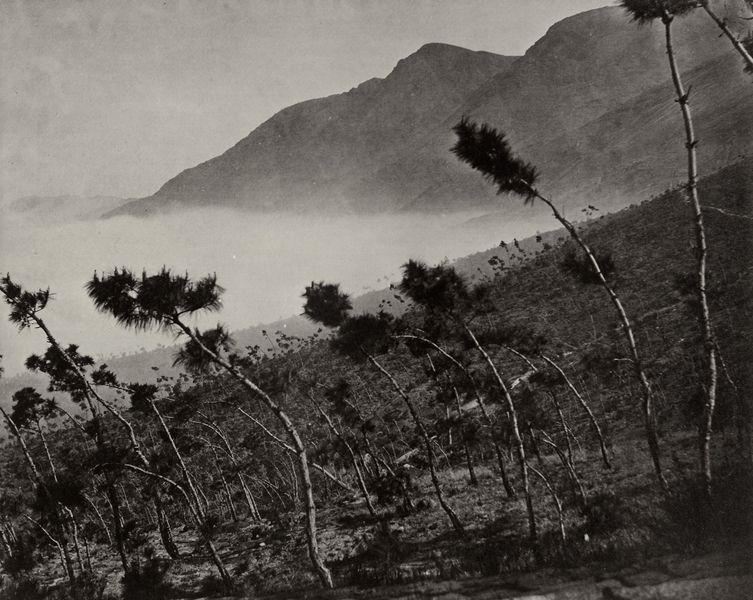
Titel: Auf dem Weg nach Ku-shan, westliches China
Künstler: Chinesischer Photograph
Schlagwörter: baum, berg, blätter, dunkel, felsen, feuer, himmel, meer, schatten, weiß, wolken, baumstämme, bäume, grün, landschaft, sand, ufer, äste, grau, hell, holz, licht, profil, schwarz, gras, weg, wiese, wolke, alt, tod, bild, ebene, erde, feld, felder, hügel, natur, stamm, weite, wind, büsche, pfad, qualm, rauch, pflanze, pflanzen, gebeugt, schräg, tal, traurig, wald, gischt, strand, welle, wellen, düster, perspektive, studie, abhang, trocken, berge, fels, gebirge, gipfel, hang, klippen, sahara, wüste, bergkette, dunst, nebel, kahl, berglandschaft, sepia, brand, katastrophe, krieg, orkan, sturm, stämme, tornado, unglück, unwetter, tiefe, geneigt, hoch, steppe, bucht, unscharf, foto, fotografie, photographie, diesig, lava, vernichtung, vulkan, waldbrand, schwarz-weiss, gebogen, staub, flora, photo, chinesisch, china, lanschaft, reise, fauna, kiefern, geknickt, plantage, schräge, palmen, morast, fotographie, schief, asche, verbogen, biegen, krumm, neigung, montagnes, photografie, sandsturm, peitschen, dokumentation, gra, arbres, nebelschwaden, tundra, vent, fotot, fotograf, knicken, altes foto, désert, föhren, himmel horizont, schwarz wi, werner herzog, verwüstet, 20. jahrhundert, mt. st. hellens, air, tourbillon, ouragan, qulm, schdensfeuer, souffle, staäücher, gestäubt, pfeifenputzerr, climat